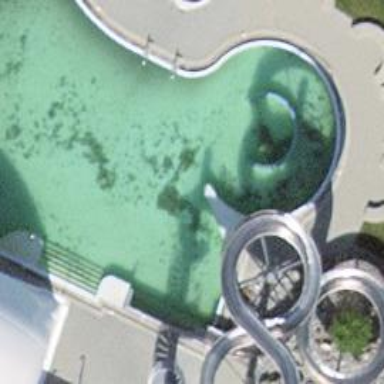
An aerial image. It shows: Water slide attraction.